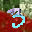
Label: 3